Question: The version I have is
'''
<?xml version="1.0" encoding="utf-8"?>
<resources>
<integer name="google_play_services_version"><PHONE></integer>
</resources>
'''
So when I added it in my dependices
'''
compile 'com.google.android.gms:play-services:7.3.27'
'''
I kept getting the error
Error:Failed to find: com.google.android.gms:play-services:7.3.27
'''
<a href="openFile">Open File</a><br><a href="open.dependency.in.project.structure">Open in Project Structure dialog</a>
'''
I have the play service installed and the repo. Can someone help?

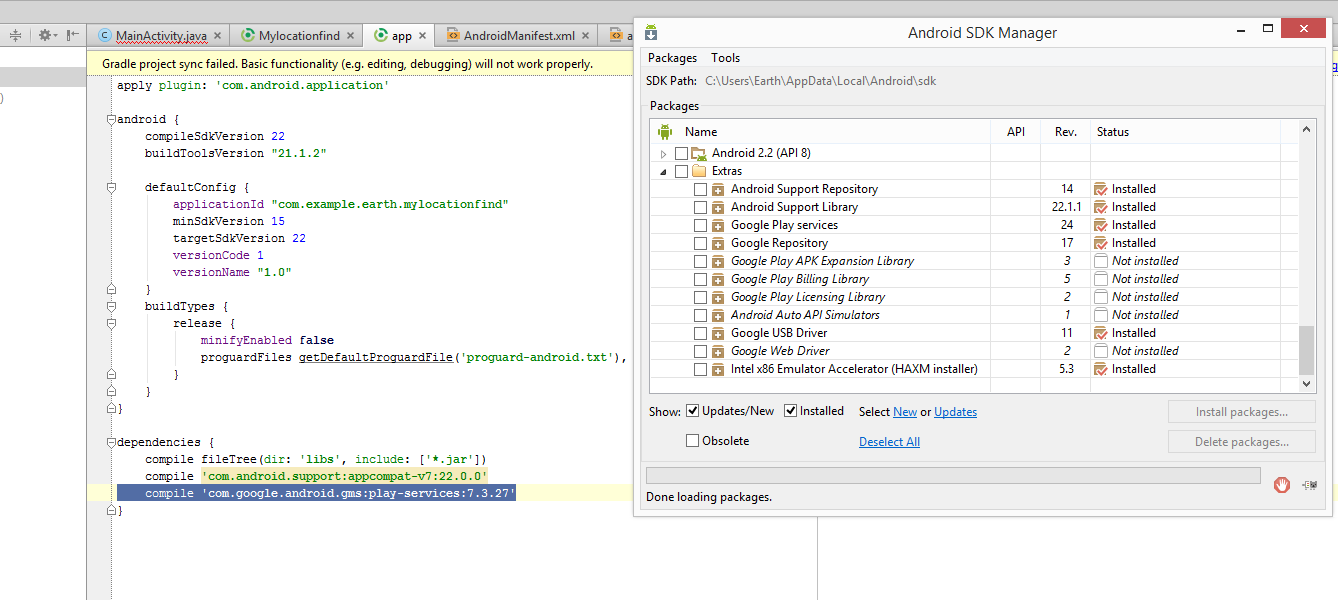
Answer: Seem to work after I added a +
'''
compile 'com.google.android.gms:play-services:7.3.+'
'''